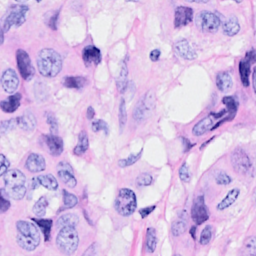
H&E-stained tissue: Breast